Question: I had no trouble running 'yo webapp' in Ubuntu terminal. But when I run it in windows it freezes at this point

How do I fix it, so that it won't freeze at the point shown in the picture?
---
Just to put all output here tried running 'yo webapp > output.txt' but it stops at the first question.
'''
_-----_
| |
|--(o)--| .--------------------------.
'---------' | Welcome to Yeoman, |
( _'U'_ ) | ladies and gentlemen! |
/___A___\ '__________________________'
| ~ |
__'.___.'__
' ' |deg ' Y '
Out of the box I include HTML5 Boilerplate, jQuery, and a Gruntfile.js to build your app.
[[32m?[39m] What more would you like? (Press <space> to select)
[36m>[39m[32m[X][39m Bootstrap
[ ] Sass
[ ] Modernizr[?25lTerminate batch job (Y/N)?
'''
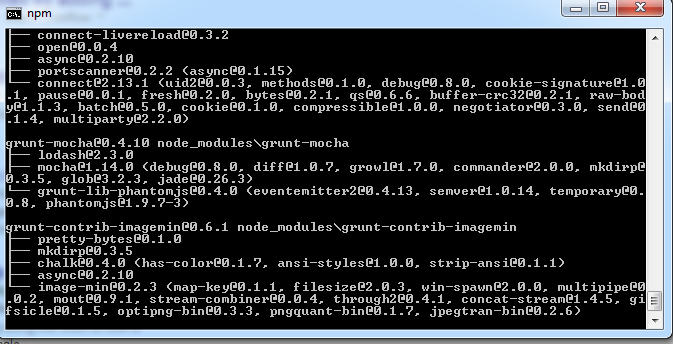
Answer: It turned out that git bin directory was not included in Windows' PATH variable. First tried running bower manually and it said 'git is not recognized...'.
'Control Panel > System and Security > System > Advanced System Settings > Environment Variables > PATH' added git bin here separated by ';'. In my case git bin directory was 'C:\Program Files (x86)\Gitin'.
---
Just in case someone runs into same problem, I won't delete the question :D